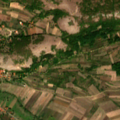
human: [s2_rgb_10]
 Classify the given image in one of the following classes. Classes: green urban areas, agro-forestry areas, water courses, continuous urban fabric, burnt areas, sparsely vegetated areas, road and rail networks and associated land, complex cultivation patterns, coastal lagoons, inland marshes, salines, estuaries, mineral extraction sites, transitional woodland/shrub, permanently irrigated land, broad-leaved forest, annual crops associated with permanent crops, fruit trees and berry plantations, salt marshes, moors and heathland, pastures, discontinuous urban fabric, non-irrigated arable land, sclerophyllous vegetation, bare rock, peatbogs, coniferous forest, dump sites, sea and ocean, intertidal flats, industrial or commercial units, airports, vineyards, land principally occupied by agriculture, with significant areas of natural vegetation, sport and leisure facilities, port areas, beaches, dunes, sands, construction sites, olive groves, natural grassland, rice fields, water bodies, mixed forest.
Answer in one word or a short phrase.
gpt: discontinuous urban fabric, non-irrigated arable land, complex cultivation patterns, land principally occupied by agriculture, with significant areas of natural vegetation, transitional woodland/shrub, sparsely vegetated areas